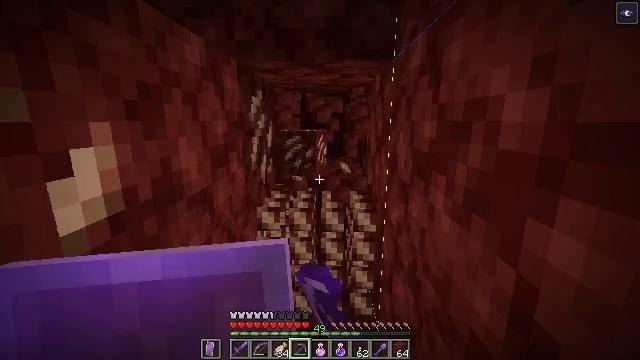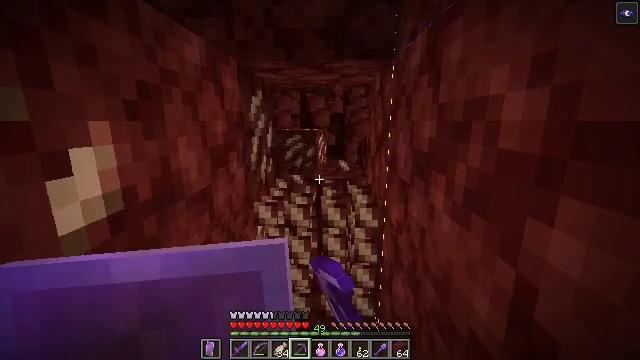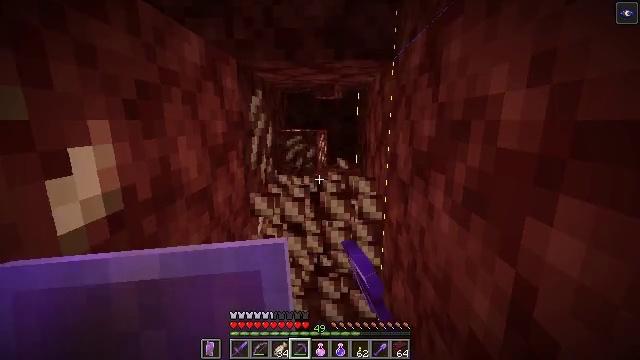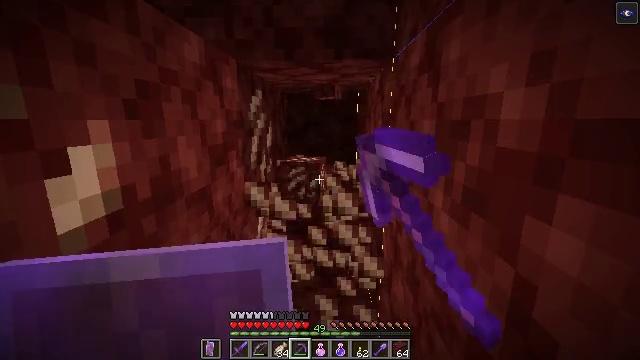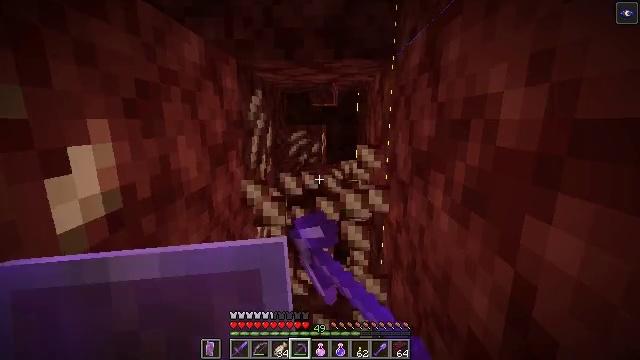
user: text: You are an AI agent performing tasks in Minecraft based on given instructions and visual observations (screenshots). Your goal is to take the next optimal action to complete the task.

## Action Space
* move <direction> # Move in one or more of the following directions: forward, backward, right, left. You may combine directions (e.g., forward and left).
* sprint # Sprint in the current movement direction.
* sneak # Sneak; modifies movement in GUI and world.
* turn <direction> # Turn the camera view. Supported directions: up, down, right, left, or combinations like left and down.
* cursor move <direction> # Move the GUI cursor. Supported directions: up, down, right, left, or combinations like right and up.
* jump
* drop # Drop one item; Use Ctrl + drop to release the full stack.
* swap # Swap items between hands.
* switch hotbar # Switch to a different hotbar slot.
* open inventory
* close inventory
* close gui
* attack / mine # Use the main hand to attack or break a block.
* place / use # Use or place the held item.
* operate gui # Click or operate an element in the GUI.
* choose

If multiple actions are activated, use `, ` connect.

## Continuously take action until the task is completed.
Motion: motion action
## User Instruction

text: Dig up the nether quartz ore.
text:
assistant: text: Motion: attack / mine
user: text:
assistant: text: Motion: attack / mine
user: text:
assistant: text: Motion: attack / mine
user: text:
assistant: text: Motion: attack / mine
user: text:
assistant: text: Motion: attack / mine